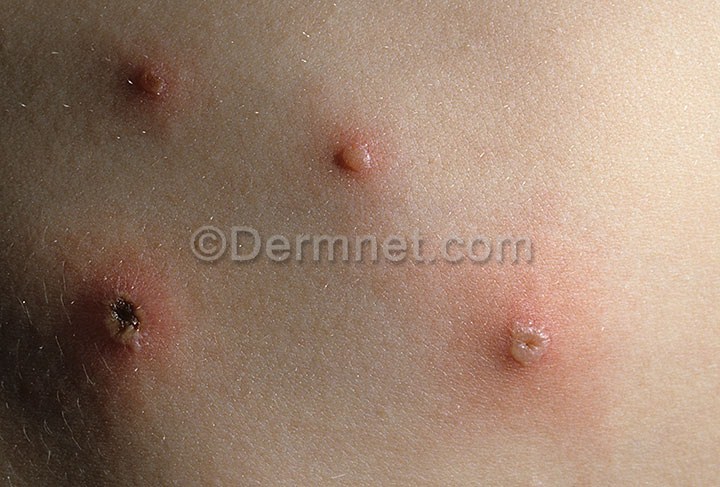
Disease: Warts Molluscum and other Viral Infections